Aerial crown-view tile of a tropical tree (Barro Colorado Island, Panama), acquired 20241014:
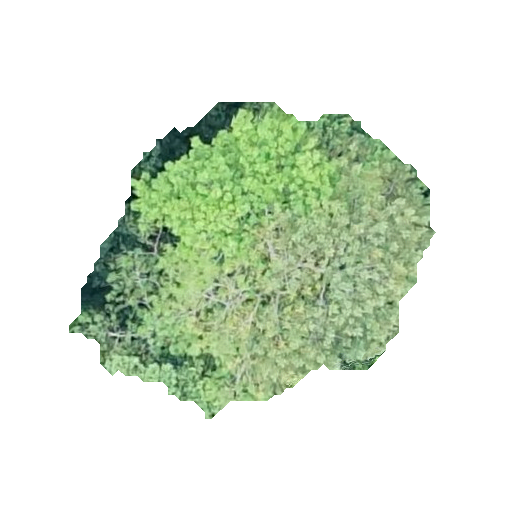
Species: Vatairea erythrocarpa
GBIF accepted scientific name: Vatairea erythrocarpa
Crown area: 120.941 m²